Question: My apologies if this is a very easy question.
So In SSRS you can choose either (Null) from a drop-down , or Null, or use an expression with VBs Nothing keyword.

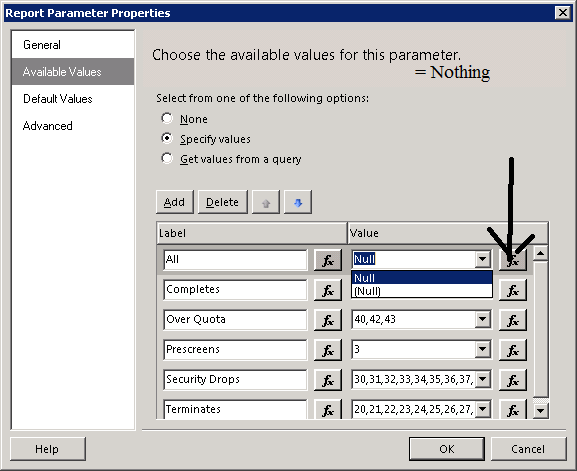
Answer: I created a test case. Create a parameter called "TestParam" with three possible values:
- '(Null)'- '=nothing'-
The parameter must be set to allow null values to save the first of these.
Then created a dataset:
'''
SELECT
"Valid Row Returned"
WHERE
@TestParam IS NULL
'''
This returned a row if the parameter was set to the prefilled '(Null)' '=nothing'. It did return a row if the parameter was set to "Null" as shown in the screenshot.